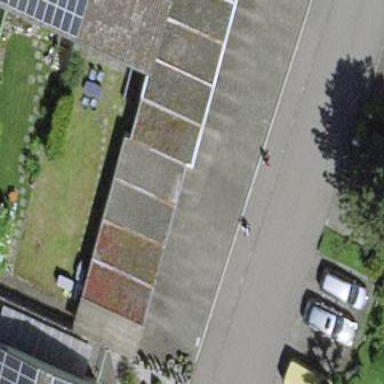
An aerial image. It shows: Garage building.